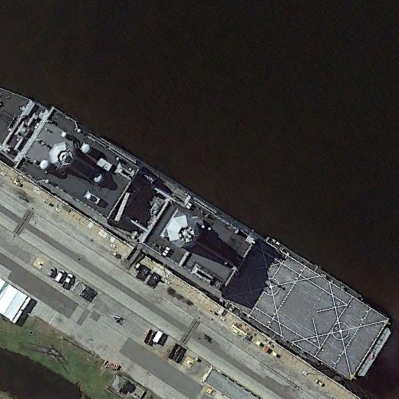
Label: San_Antonio-class_transport_dock